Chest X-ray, PA view. Patient: 69 years old, sex F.
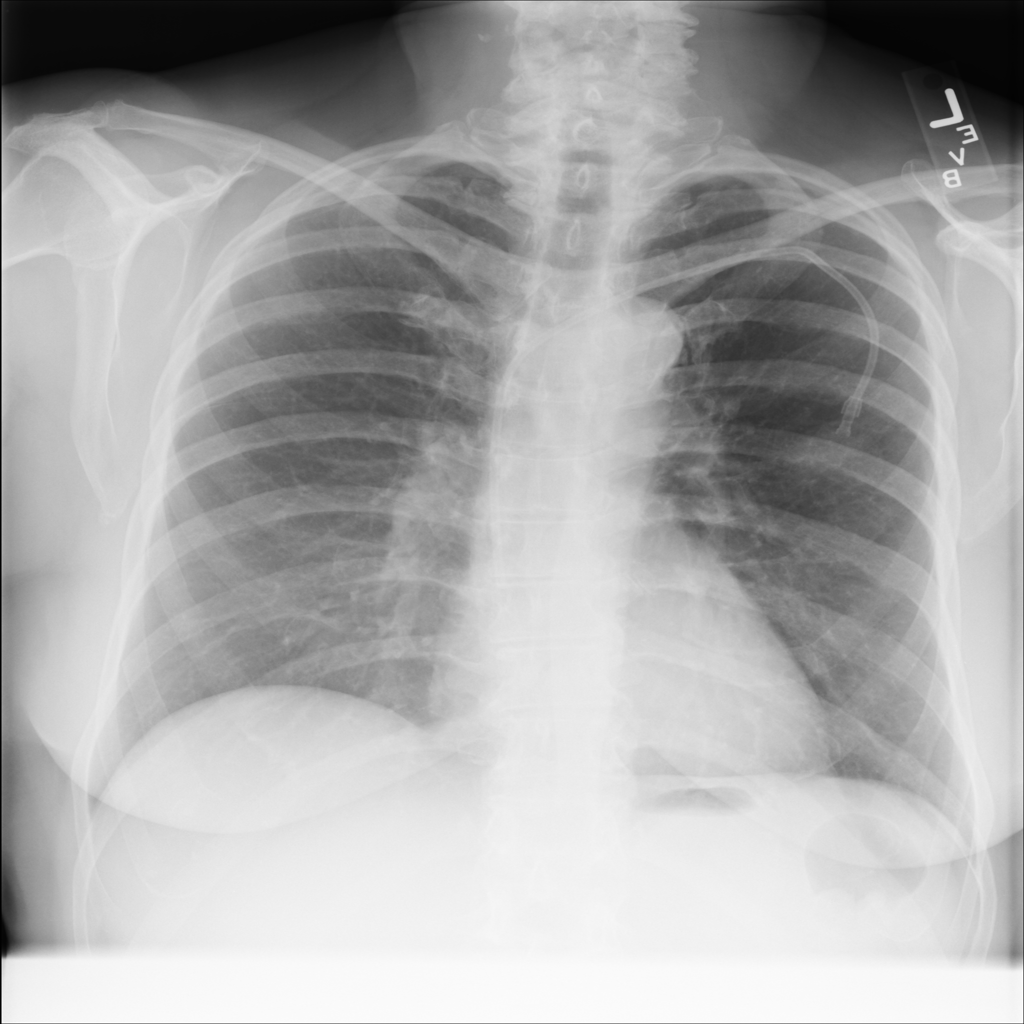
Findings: No Finding